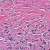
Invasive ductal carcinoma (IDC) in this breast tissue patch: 1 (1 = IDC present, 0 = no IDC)